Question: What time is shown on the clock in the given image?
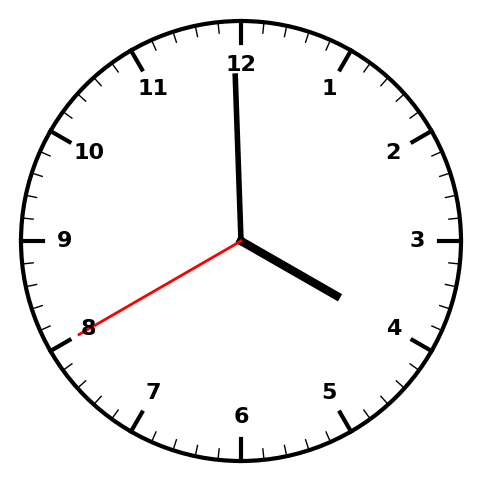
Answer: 03:59:40